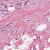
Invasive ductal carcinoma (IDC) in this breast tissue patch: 1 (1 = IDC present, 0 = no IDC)